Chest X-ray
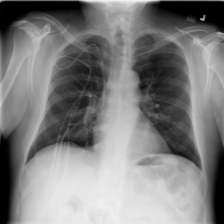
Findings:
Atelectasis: negative
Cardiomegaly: negative
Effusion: negative
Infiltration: negative
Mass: negative
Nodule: negative
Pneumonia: negative
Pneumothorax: negative
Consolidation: negative
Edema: negative
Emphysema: negative
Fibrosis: negative
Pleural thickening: negative
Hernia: negative